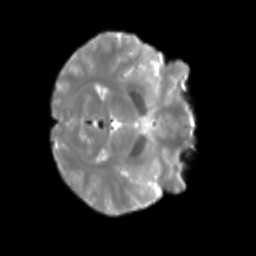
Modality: T2w
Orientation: axial
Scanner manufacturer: siemens
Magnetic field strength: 3 T
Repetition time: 4 s
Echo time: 0.0594 s